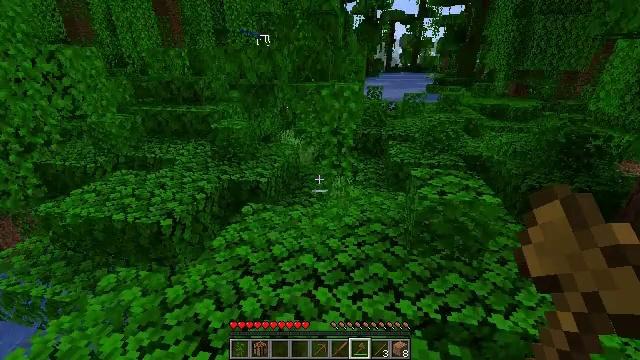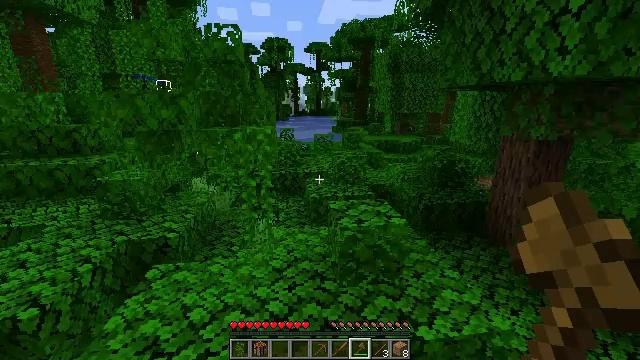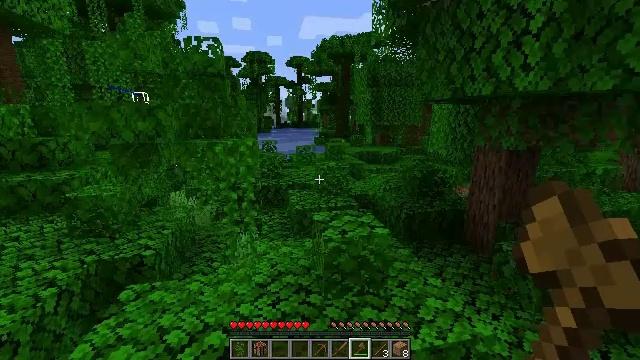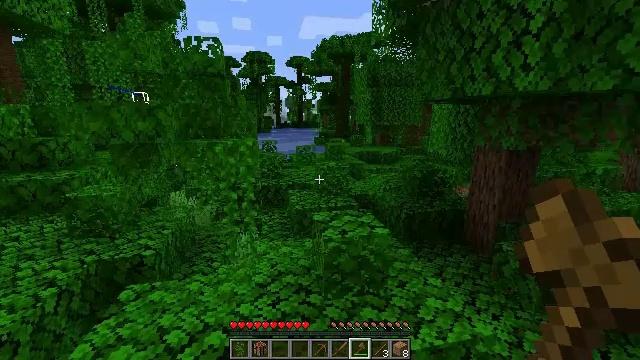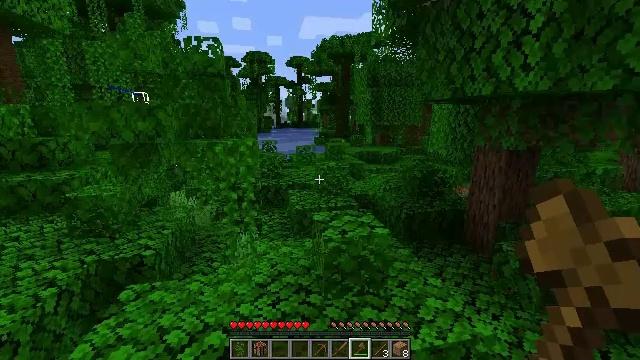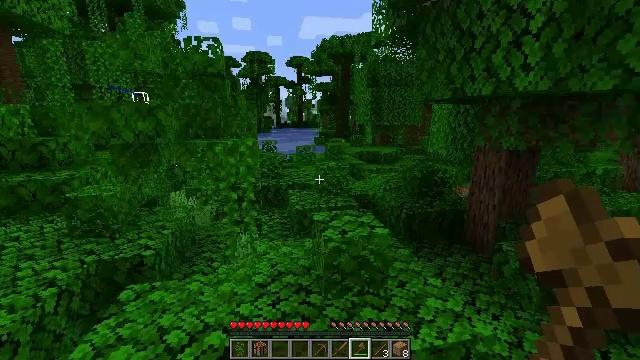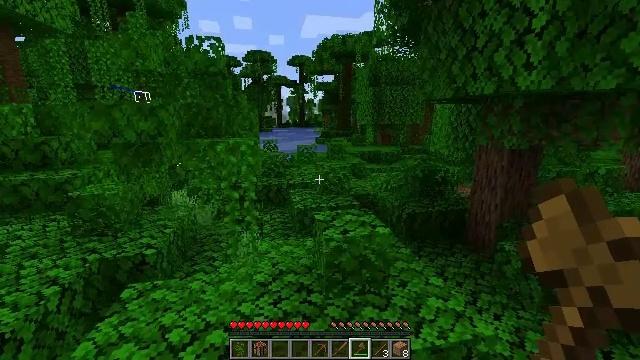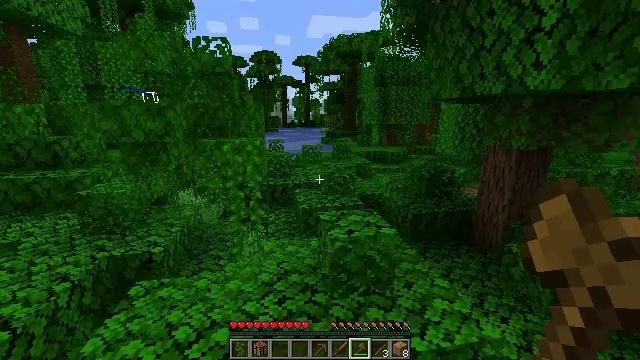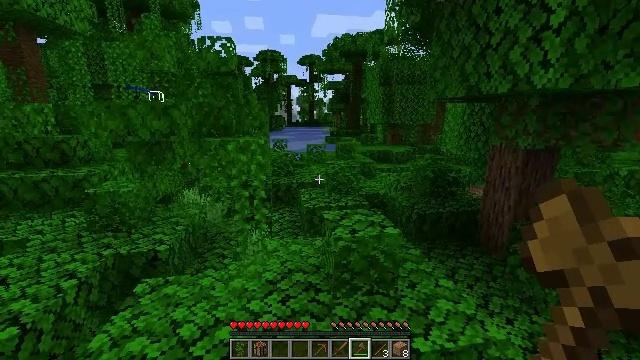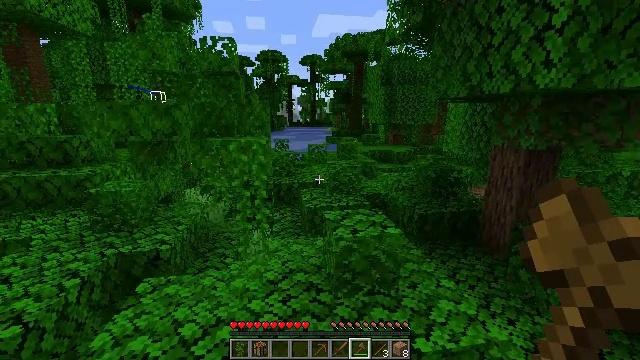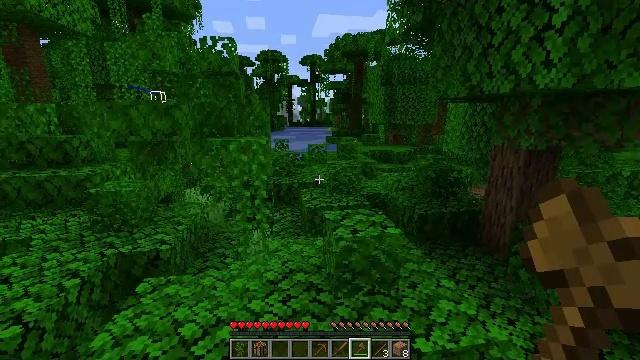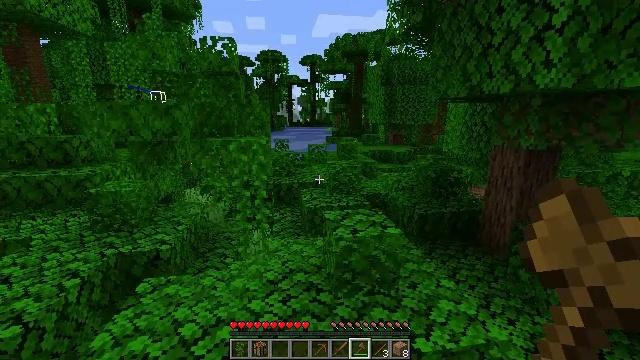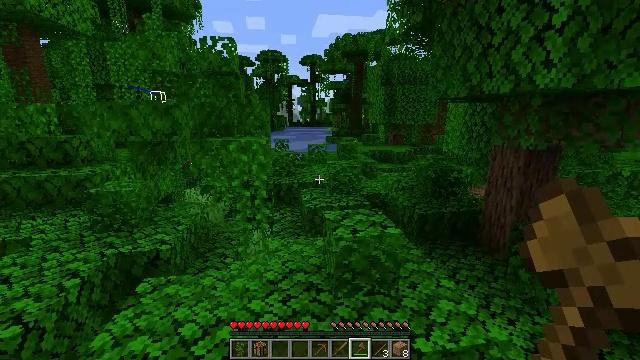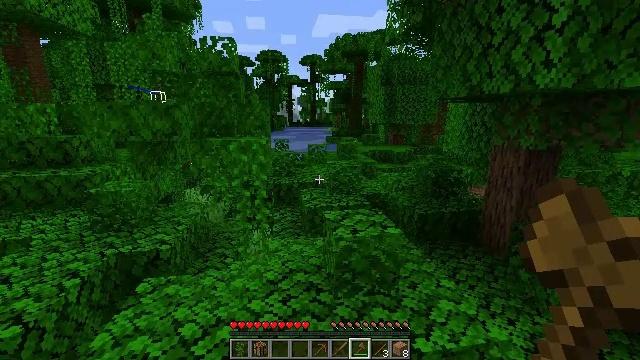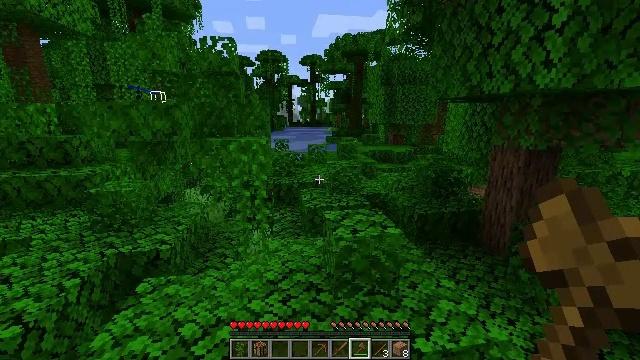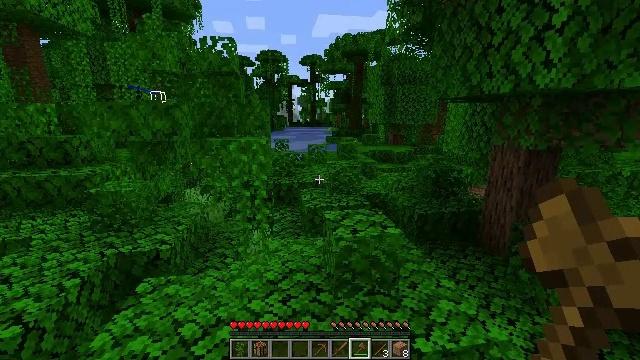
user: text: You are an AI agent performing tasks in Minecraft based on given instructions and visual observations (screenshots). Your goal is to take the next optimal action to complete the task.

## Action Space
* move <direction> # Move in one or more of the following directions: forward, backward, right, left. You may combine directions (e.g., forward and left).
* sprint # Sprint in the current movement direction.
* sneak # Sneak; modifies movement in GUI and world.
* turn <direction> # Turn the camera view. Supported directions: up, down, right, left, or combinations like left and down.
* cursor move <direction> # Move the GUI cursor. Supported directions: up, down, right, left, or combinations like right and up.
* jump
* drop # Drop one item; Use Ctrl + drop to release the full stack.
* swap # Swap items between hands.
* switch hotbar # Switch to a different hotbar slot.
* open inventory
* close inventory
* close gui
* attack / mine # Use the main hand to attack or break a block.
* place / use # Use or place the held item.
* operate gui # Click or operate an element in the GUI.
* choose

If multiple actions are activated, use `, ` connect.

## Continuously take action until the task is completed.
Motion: motion action
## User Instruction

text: Break the jungle leaves with your hand or shears.
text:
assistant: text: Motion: turn right and up
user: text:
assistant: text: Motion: turn right and up
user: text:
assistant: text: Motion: no_op
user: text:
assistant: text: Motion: no_op
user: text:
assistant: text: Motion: no_op
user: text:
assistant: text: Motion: no_op
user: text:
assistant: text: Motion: turn left
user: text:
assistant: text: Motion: no_op
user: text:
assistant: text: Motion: no_op
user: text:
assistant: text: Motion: no_op
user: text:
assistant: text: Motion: no_op
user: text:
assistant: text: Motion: no_op
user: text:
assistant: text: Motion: no_op
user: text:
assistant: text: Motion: no_op
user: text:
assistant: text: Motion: no_op
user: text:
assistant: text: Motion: no_op
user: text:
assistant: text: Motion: no_op
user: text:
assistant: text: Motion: no_op
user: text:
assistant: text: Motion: no_op
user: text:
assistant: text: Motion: no_op
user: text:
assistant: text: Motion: no_op
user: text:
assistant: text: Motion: no_op
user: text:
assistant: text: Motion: no_op
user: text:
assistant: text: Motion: no_op
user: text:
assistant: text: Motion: no_op
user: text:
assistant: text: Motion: no_op
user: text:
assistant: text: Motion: no_op
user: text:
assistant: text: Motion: move forward
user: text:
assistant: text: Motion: move forward, turn left
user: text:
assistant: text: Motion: move forward